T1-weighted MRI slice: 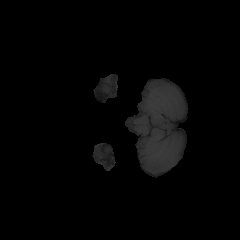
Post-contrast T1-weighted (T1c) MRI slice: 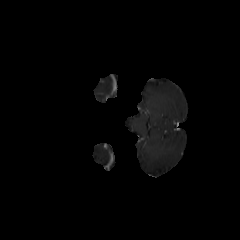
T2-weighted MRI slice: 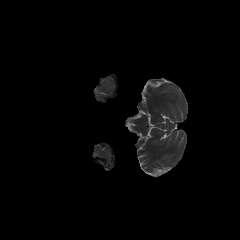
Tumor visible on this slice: no